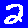
Digit: 2